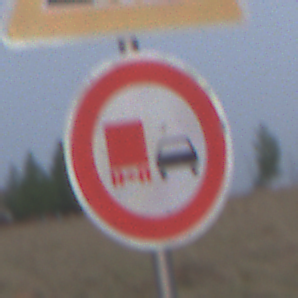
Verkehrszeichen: UeberholverbotKraftfahrzeuge
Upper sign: BeweglicheBruecke
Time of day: SunriseSunset
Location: Outdoor (Nature)
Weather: Overcast
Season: NotSpecified
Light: Natural